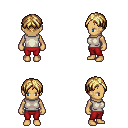
a pixel art fantasy rpg character, female body template, human, tanned skin, white sleeveless shirt, red pants, blonde parted hairstyle, four views (front, back, left, right), 2x2 character sprite sheet, small pixel art, hard edges, no anti-aliasing